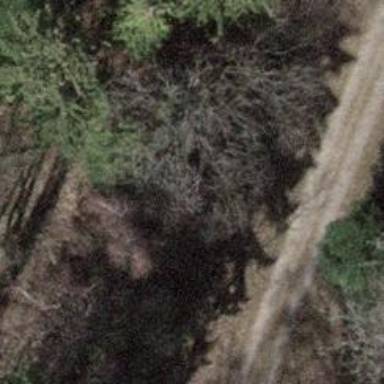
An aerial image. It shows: Unpaved track road.